Question: If you have one empty example like 'current[x] = 0' (assuming you know x)
If you are getting a lot of numbers, for example:
'''
123
231
231
'''
I edited those numbers so each time i get the number it's converted to an array like:
'''
new[0] = 1
new[1] = 2
new[2] = 3
'''
How can I add those numbers to current array like this:
'''
current[0] = 1
current[1] = 2
current[2] = 3
'''
but now, the 2nd new array should repeat same numbers (idk how to explain with words so here is picture:

so if you add numbers like at the picture, you would get this at the end:
'''
current[0] = 1
current[1] = 2
current[2] = 3
current[3] = 1
current[4] = 3
current[5] = 2
current[6] = 1
'''
Maybe arrays are wrong way to do this?
Thanks in advance :)
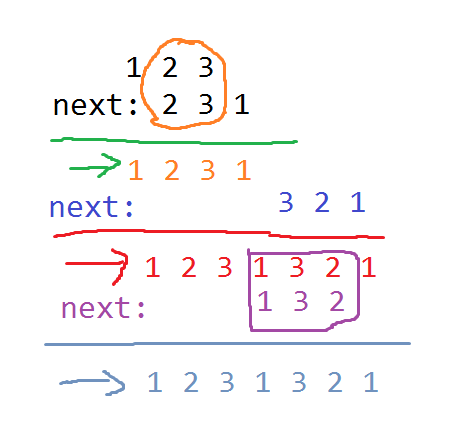
Answer: Let me rephrase the problem:
You have 2 lists and you have to concatenate those list in this way:
'''
newList = firstList.someHead() + firstList.someTail() + secondList.someTail()
'''
with the condition:
'''
firstList.someTail() == secondList.someHead()
'''
or
'''
newList = firstList if firstList.contains(secondList)
'''
So you have to iterate through both lists and find the complete match e.g one of the itarators has no next